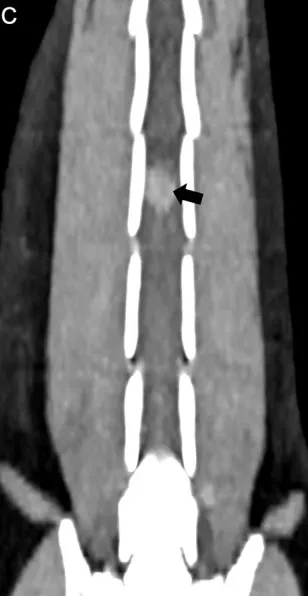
Computed tomography of the lumbar spine in a cat with a compressive Coccidioides spp. Spinal granuloma before surgery or administration of fluconazole. There was enlargement of the spinal cord silhouette (black arrow) that attenuated the epidural fat circumferentially;. Transverse plane reconstruction, post-contrast series with soft tissue display.
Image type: radiology (ct)